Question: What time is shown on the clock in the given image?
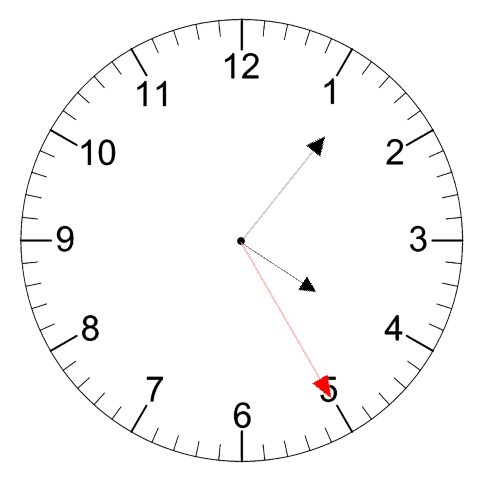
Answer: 04:06:25